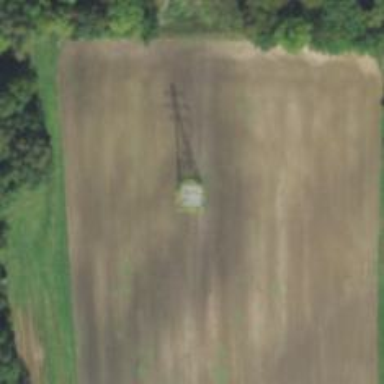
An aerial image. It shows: Lattice structure tower.